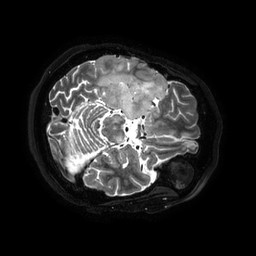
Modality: T2w
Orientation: axial
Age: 35
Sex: male
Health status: ill
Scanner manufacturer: philips
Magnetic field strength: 3 T
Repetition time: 3.5 s
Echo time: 0.3 s